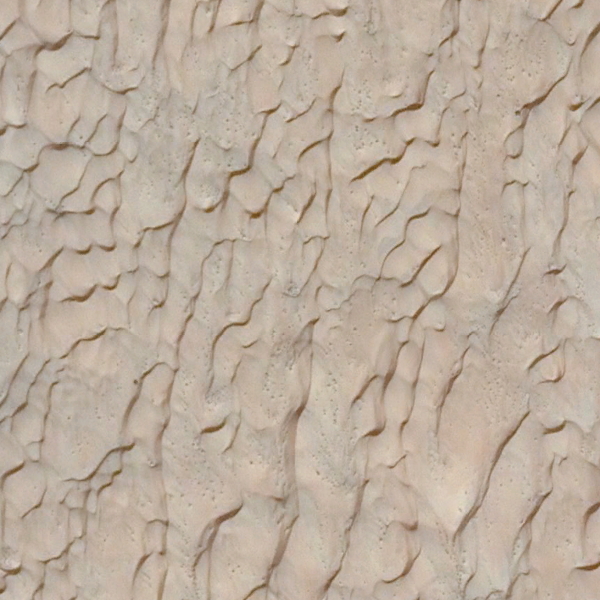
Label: Desert